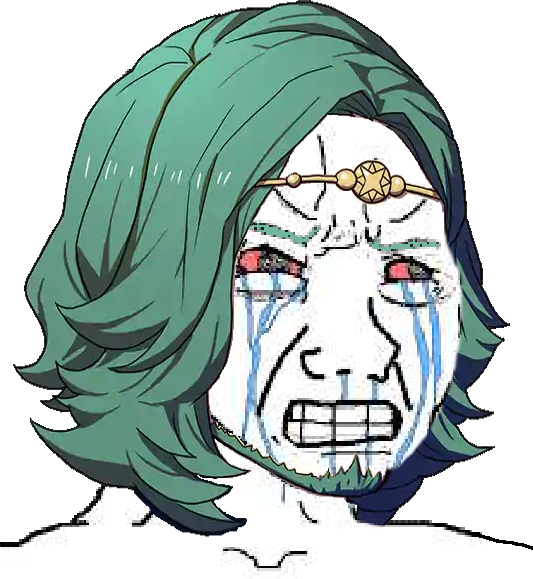
Label: 5_Crying_Wojak